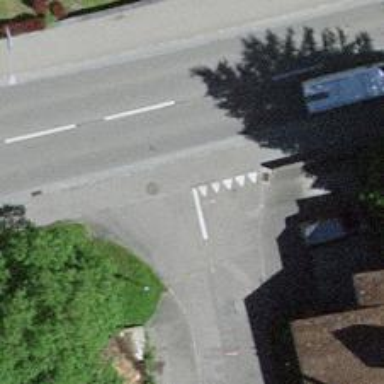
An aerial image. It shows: Road with "give way" sign.